Aerial crown-view tile of a tropical tree (Barro Colorado Island, Panama), acquired 20250317:
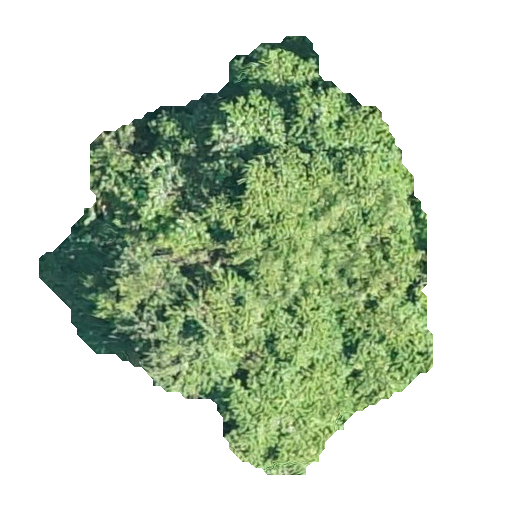
Species: Tachigali panamensis
GBIF accepted scientific name: Tachigali panamensis
Crown area: 160.753 m²